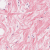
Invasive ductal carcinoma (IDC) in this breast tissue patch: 0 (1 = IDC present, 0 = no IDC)